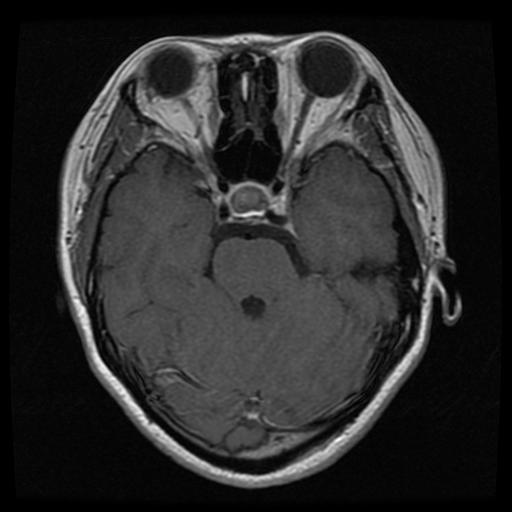
Label: pituitary